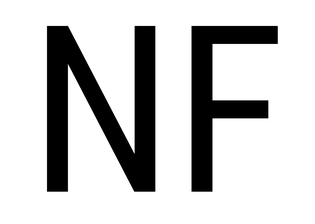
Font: Roboto_Condensed_Regular